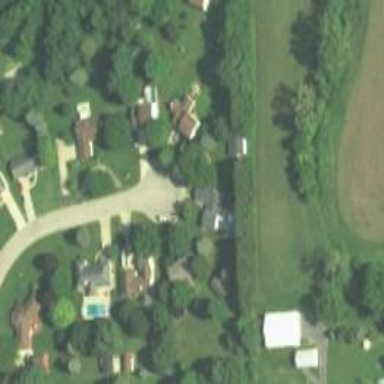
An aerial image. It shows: Simple house.